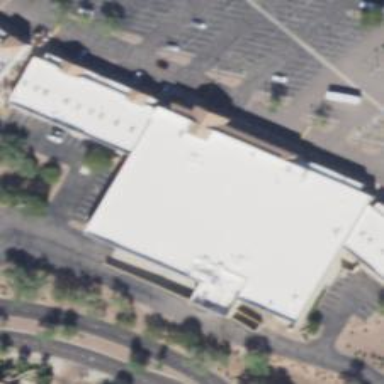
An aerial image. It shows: Building that serves as storage rental shop.